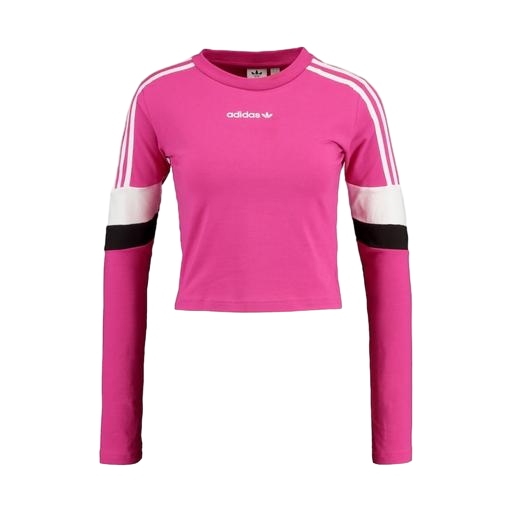
longsleeve t-shirt, pink long-sleeve t-shirt, pink long sleeve crop top, white background